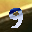
Label: 9